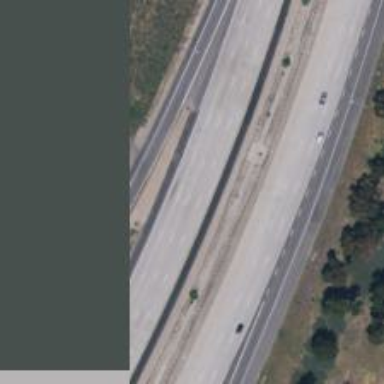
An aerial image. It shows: View of motorway.